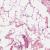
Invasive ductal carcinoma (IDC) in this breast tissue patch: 0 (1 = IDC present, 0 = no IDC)